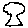
Label: tree